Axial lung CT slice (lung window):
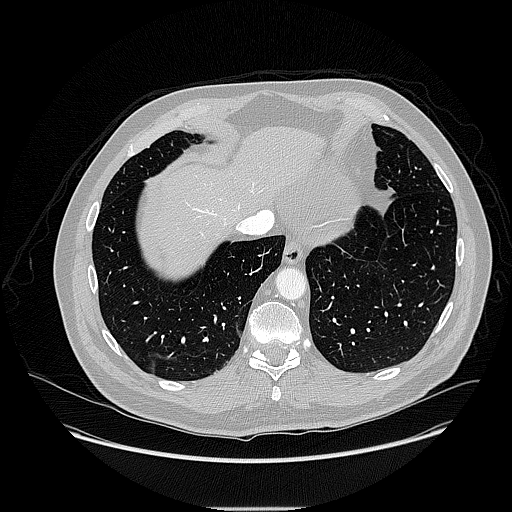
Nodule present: no